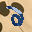
Label: 2